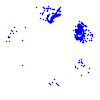
Particle: proton